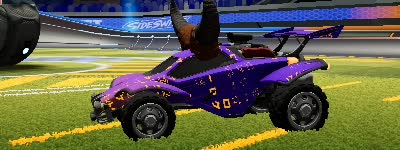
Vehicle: octane